Question: I have a view-based TableView that I am adding trivial data. However the view is not populating correctly.
'''
- (int)numberOfRowsInTableView:(NSTableView *)aTableView {
int rows=2;
return rows;
}
- (id)tableView:(NSTableView *)aTableView objectValueForTableColumn:(NSTableColumn *)aTableColumn row:(int)rowIndex {
// The return value is typed as (id) because it will return a string in most cases.
NSTableCellView *aTableCellView = [aTableView makeViewWithIdentifier:aTableColumn.identifier owner:self];
if ([aTableColumn.identifier isEqualToString:@"FirstName"]) {
aTableCellView.textField.stringValue = @"Mike";
}
if ([aTableColumn.identifier isEqualToString:@"LastName"]) {
[aTableCellView.textField setStringValue:@"Bagger"];
}
return aTableCellView;
}
'''

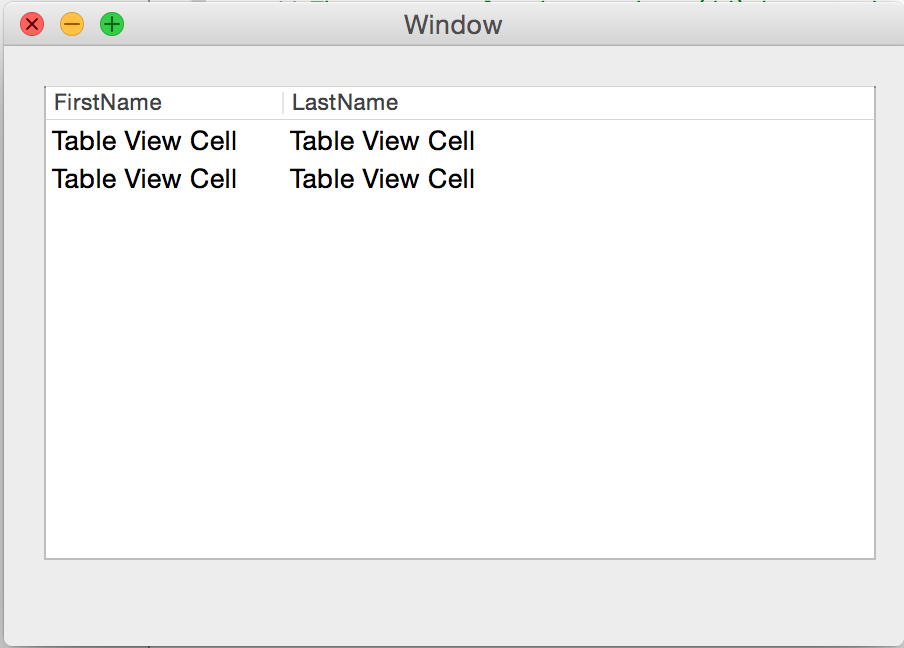
Answer: If you want to use view-based tables (and already have an 'NSTableCellView' subclass defined in Interface Builder), you should instead override and implement the 'tableView:viewForTableColumn:row:' method:
<URL>
This method should contain the body of your implementation above, populating and returning the 'NSTableCellView' that you've created.